Question: I thought the easiest way to make a scatterplot with N different series (like in excel) would be to have 3 lists:i) x_coordinates would have N lists containing the X positions; ii) y_coordinates would also have N lists containing the Y positions; and iii) color_map would have N elements containing the different RGB colors per series.
My problem is that the order gets weird on plotting the colors for the markers. Why is this happening and how do I fix it?
'''
import matplotlib.pyplot as plt
import random
x_coordinates = [(range(1,4))]*2
y_coordinates = [[3,4,5],[2,2,2]]
color_map = []
for i in range(0,len(x_coordinates)):
r = lambda: random.randint(0,255)
rgb_hex = ('#%02X%02X%02X' % (r(),r(),r()))
color_map.append(rgb_hex)
plt.scatter(x_coordinates,y_coordinates,c=color_map)
plt.show()
'''
Lists for x/y coordinates and colors
'''
[[1, 2, 3], [1, 2, 3]] #x
[[3, 4, 5], [2, 2, 2]] #y
['#E6764F', '#A12678'] #colors
'''

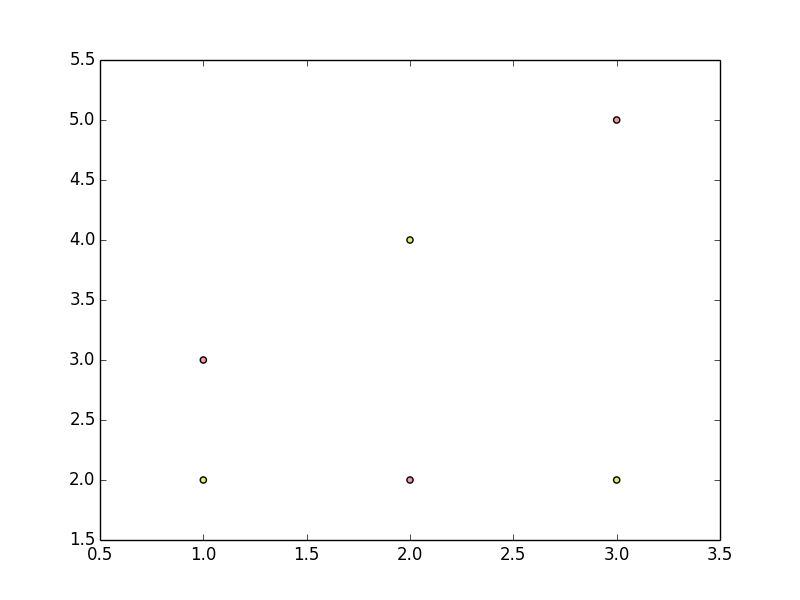
Answer: I think the basic problem is that you have to rethink if you really need the 'scatter' function. From what you posted I think it would be enough to use 'plot' repeatedly.
'scatter' produces a series of colored markers (with the possibility of assigning varying colors and sizes to the markers), whereas 'plot' just plots lines with a single color. However, these lines can also have markers at the points (with a single color). So the way to approach this is to create a line plot per series. (If you don't want the line, you can set the 'linestyle' to ''none''. But wrt <URL>
N.B.: I also applied some cosmetics to your code: 1) there is no need to create hex strings for the colors. Simply use lists/tuples with 3 elements scaled from 0 to 1. 2) You can simply save the random function to r. No need to create a lambda function.
'''
import matplotlib.pyplot as plt
import random
# x and y coordinates
x_coordinates = [range(1,4)]*2
y_coordinates = [[3,4,5],[2,2,2]]
# colors (one per series --> 2 in this example)
colors = []
r = random.random
for i in range(0,len(x_coordinates)):
rgb = (r(),r(),r())
colors.append(rgb)
# iterate over the series
for x, y, c in zip(x_coordinates, y_coordinates, colors):
plt.plot(x, y, color=c, linestyle='-', marker='o', markeredgecolor='k',
markersize=10)
# show the figure
plt.margins(x=0.1, y=0.1)
plt.show()
'''
Result: